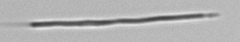
Label: fiber